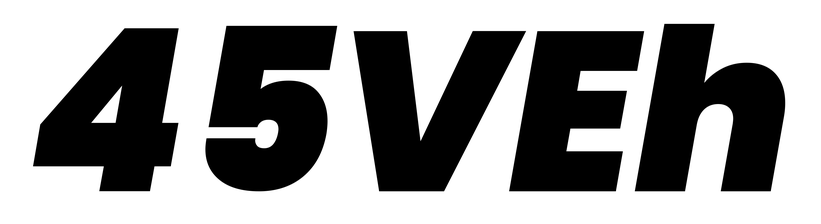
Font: Poppins-BlackItalic